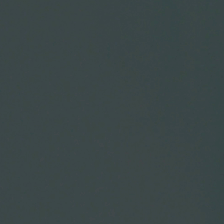
Land cover: lake_pond